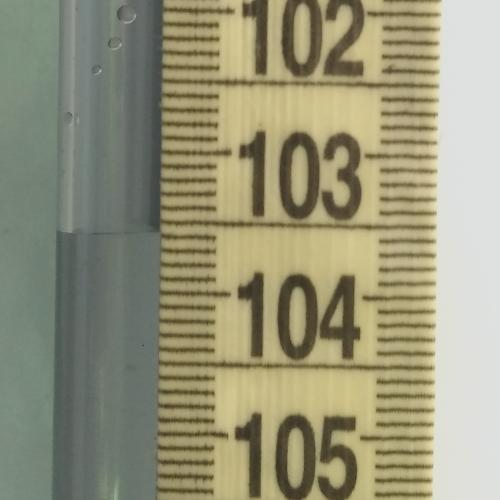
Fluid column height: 103.6 cm